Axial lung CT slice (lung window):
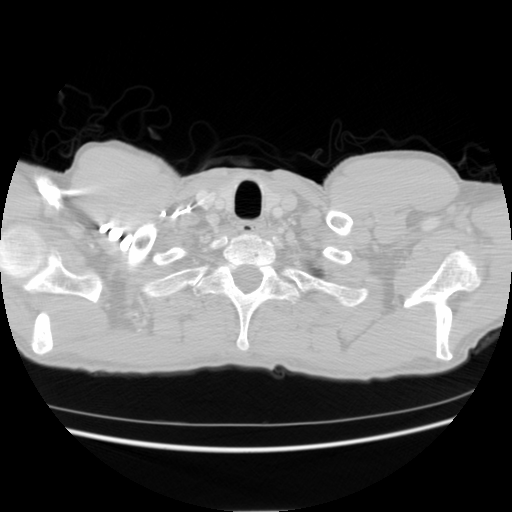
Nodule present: no